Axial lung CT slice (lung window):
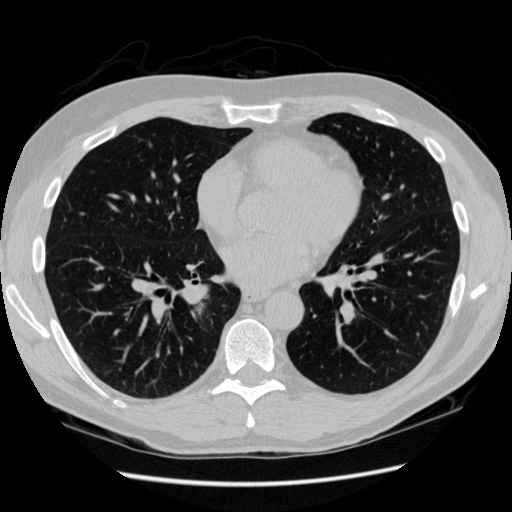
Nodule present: no